Interaction volume radius: 5 \u00c5
Interaction volume height: 25 \u00c5
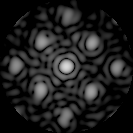
Disorder parameter: 0.2814